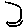
Label: moon